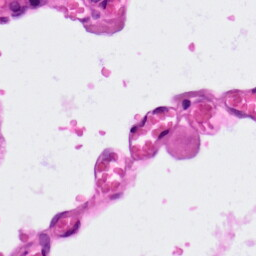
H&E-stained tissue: Lung